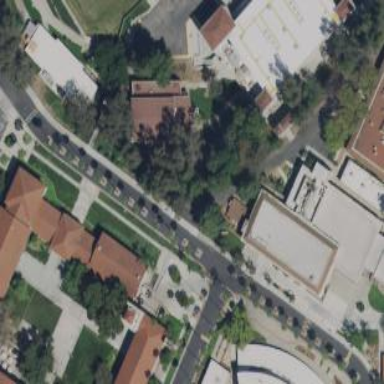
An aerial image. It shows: College building.